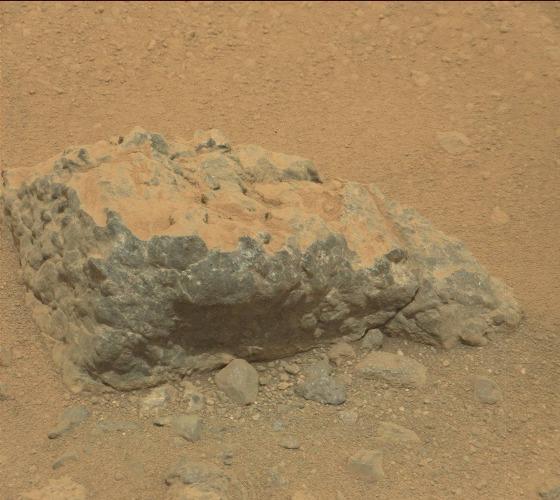
Terrain classes present: Bedrock, Gravel / Sand / Soil, Rock